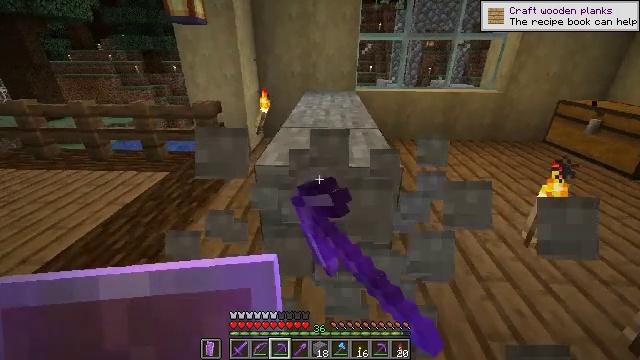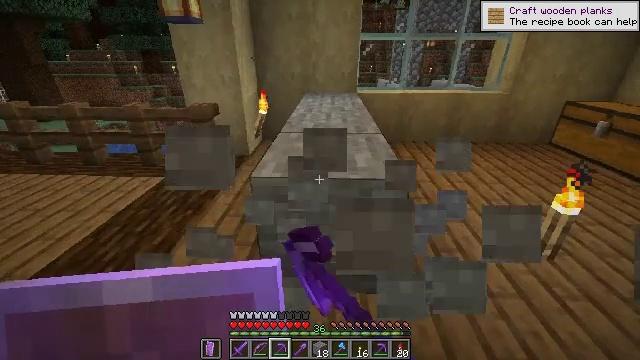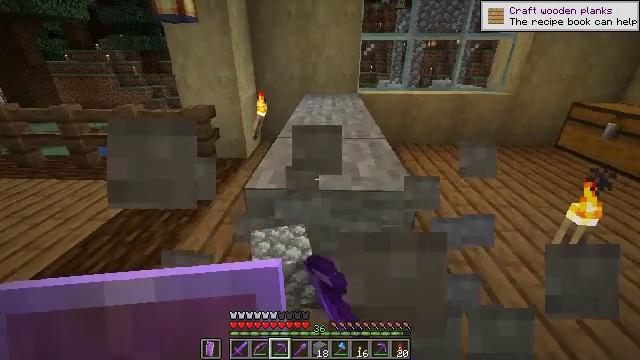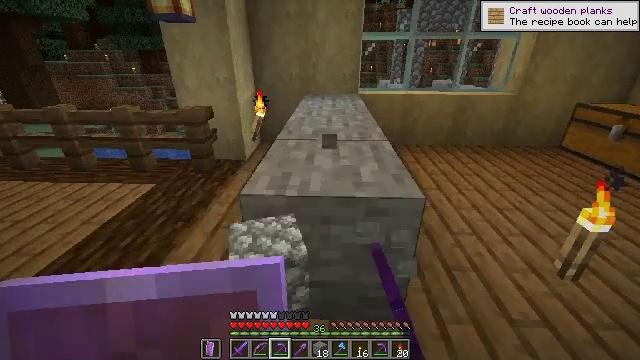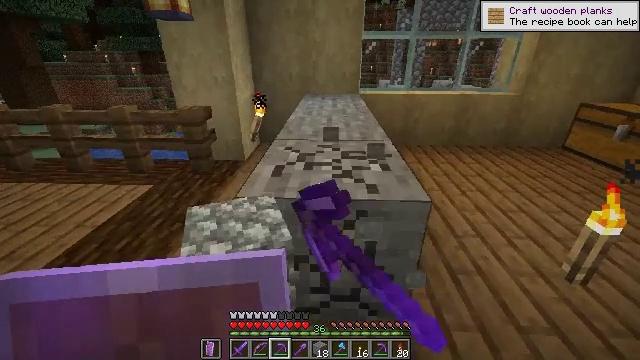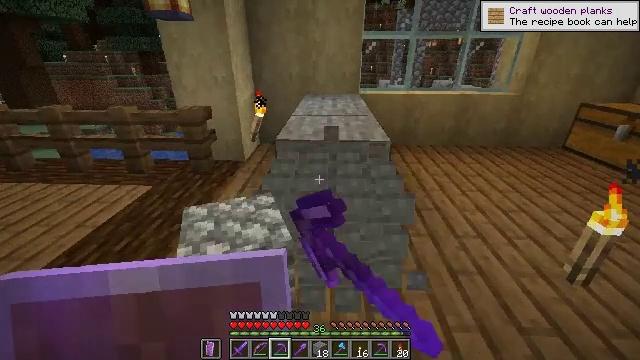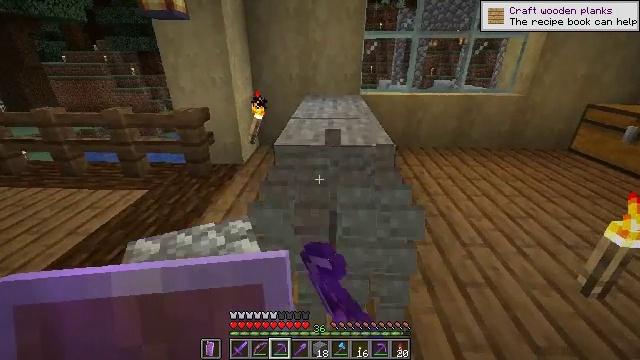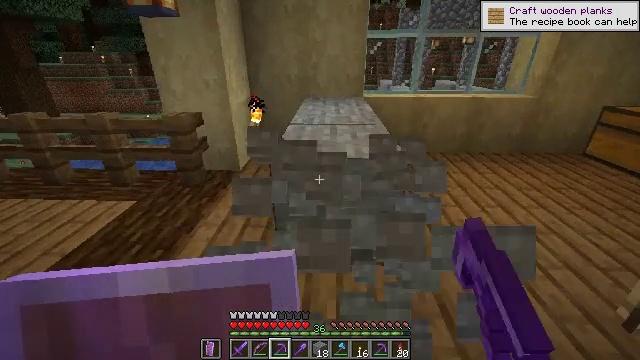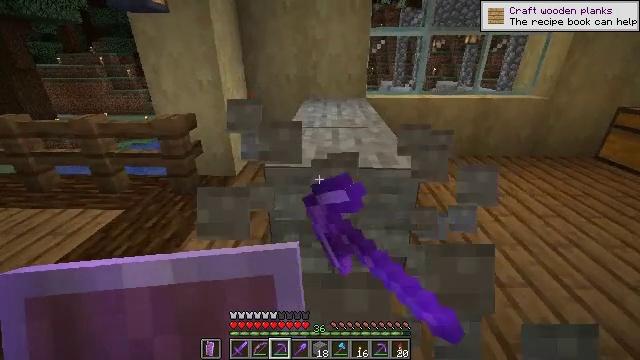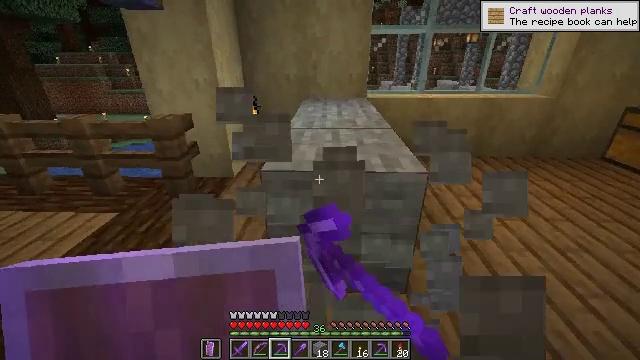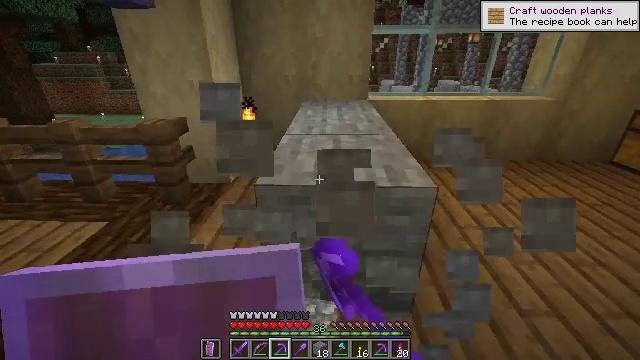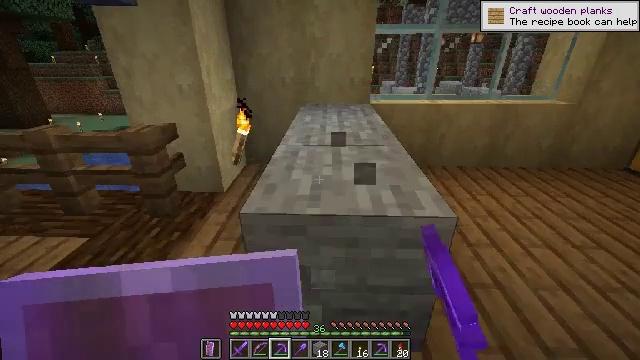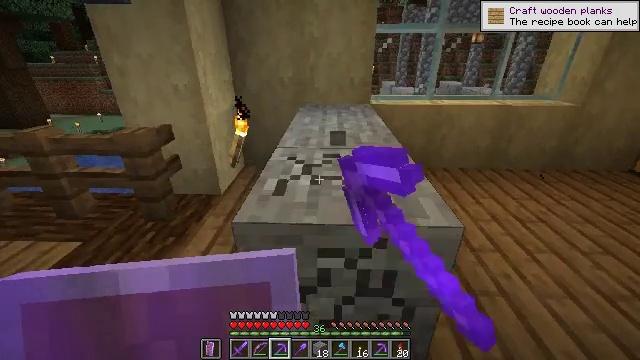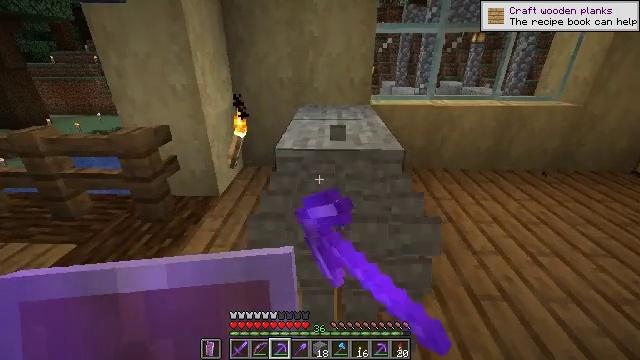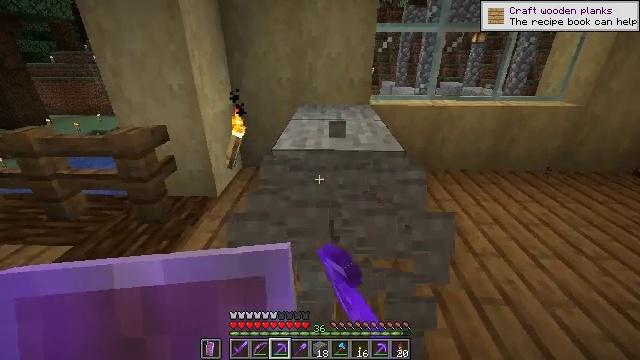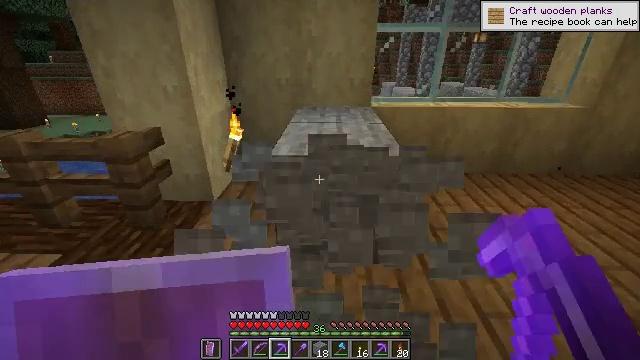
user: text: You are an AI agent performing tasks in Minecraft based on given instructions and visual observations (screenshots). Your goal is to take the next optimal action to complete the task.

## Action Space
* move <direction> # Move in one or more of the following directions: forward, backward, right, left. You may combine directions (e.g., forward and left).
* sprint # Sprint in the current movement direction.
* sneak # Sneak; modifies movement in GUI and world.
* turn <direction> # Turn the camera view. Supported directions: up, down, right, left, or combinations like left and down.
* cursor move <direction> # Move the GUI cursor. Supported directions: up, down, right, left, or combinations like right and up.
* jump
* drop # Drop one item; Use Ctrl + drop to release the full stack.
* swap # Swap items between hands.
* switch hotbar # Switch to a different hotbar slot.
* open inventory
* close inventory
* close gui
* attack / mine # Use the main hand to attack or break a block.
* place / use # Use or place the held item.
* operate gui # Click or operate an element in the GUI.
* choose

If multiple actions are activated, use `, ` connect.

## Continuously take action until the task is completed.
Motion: motion action
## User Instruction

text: Break the stone block.
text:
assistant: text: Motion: move forward, attack / mine
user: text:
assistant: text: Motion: attack / mine
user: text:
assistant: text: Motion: attack / mine
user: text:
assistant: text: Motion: attack / mine
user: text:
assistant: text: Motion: move forward, attack / mine
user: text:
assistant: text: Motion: move forward, attack / mine
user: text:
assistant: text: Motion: move forward, attack / mine
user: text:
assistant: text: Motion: move forward, attack / mine
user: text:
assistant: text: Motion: move forward, attack / mine
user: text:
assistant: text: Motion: move forward, attack / mine
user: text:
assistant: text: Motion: attack / mine
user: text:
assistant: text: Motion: attack / mine
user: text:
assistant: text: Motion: attack / mine
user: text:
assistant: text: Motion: attack / mine
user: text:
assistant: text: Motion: move forward, attack / mine
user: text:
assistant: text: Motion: move forward, attack / mine
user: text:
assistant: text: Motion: move forward, attack / mine
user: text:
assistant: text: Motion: move forward, attack / mine
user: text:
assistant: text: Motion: attack / mine
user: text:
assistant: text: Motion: attack / mine
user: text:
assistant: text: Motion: attack / mine
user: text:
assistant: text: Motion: attack / mine
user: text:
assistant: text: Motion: attack / mine
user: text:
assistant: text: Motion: attack / mine
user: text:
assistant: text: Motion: attack / mine
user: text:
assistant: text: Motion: attack / mine
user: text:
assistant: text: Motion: attack / mine
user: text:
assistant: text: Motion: attack / mine
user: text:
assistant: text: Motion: attack / mine
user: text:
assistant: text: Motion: attack / mine